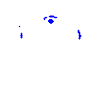
Particle: kaon